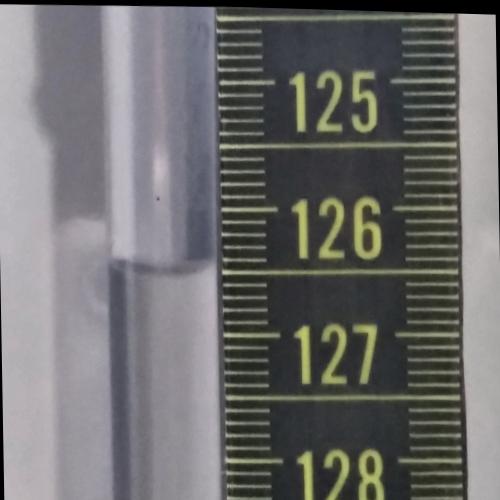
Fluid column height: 126.5 cm